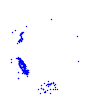
Particle: pion